二年级 · 度量几何学
下面各角，（） 是针角。
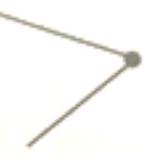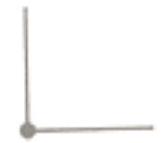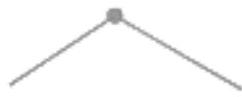
A.

B.

C.

答案: C